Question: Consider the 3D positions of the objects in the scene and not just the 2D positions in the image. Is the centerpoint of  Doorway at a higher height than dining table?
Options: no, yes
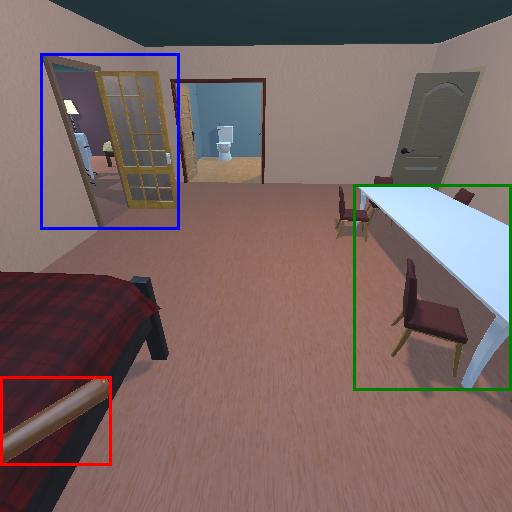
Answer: no